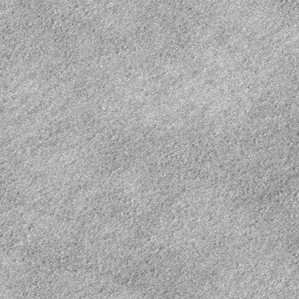
Label: frost